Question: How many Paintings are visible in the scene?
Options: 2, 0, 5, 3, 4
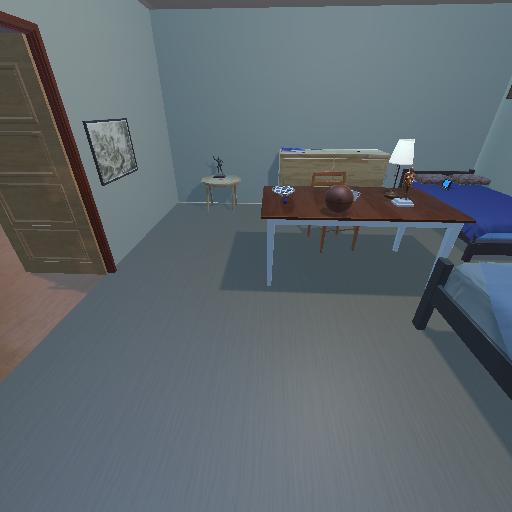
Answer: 2